四年级 · 度量几何学
分一分。(10 分)


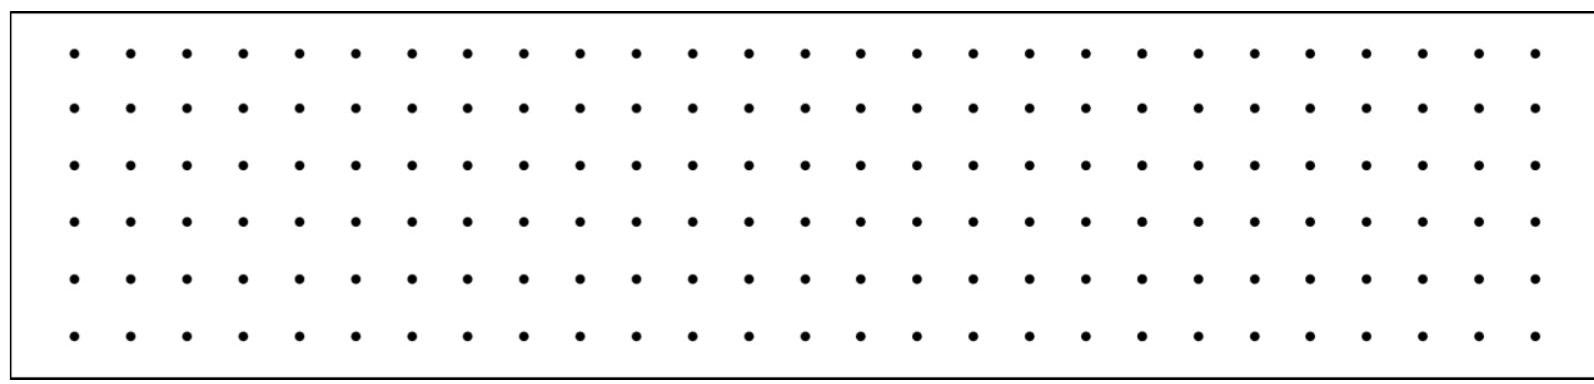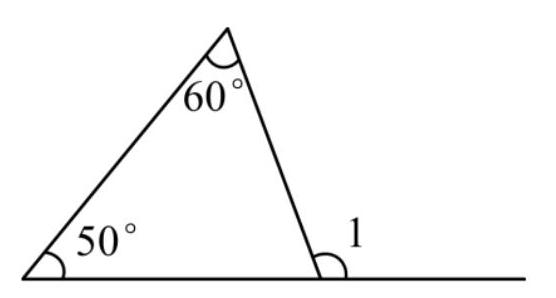
答案: (10 分）【每空 2 分, 如果(9)填到等腰三角形不扣分】等腰三角形: (1)(2)(4); 等边三角形: (9);锐角三角形: (6)(9); 直角三角形: (1)(3)8); 钝角三角形: (2)(4)(5)(7)
解析: 答案: (10 分）【每空 2 分, 如果(9)填到等腰三角形不扣分】等腰三角形: (1)(2)(4); 等边三角形: (9);锐角三角形: (6)(9); 直角三角形: (1)(3)8); 钝角三角形: (2)(4)(5)(7)